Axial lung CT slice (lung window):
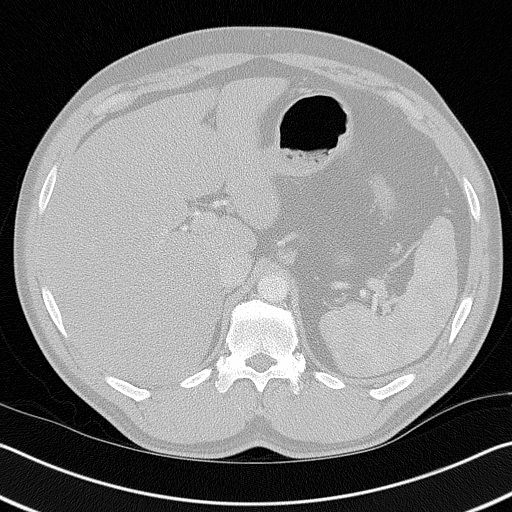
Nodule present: no